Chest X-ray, AP view. Patient: 25 years old, sex M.
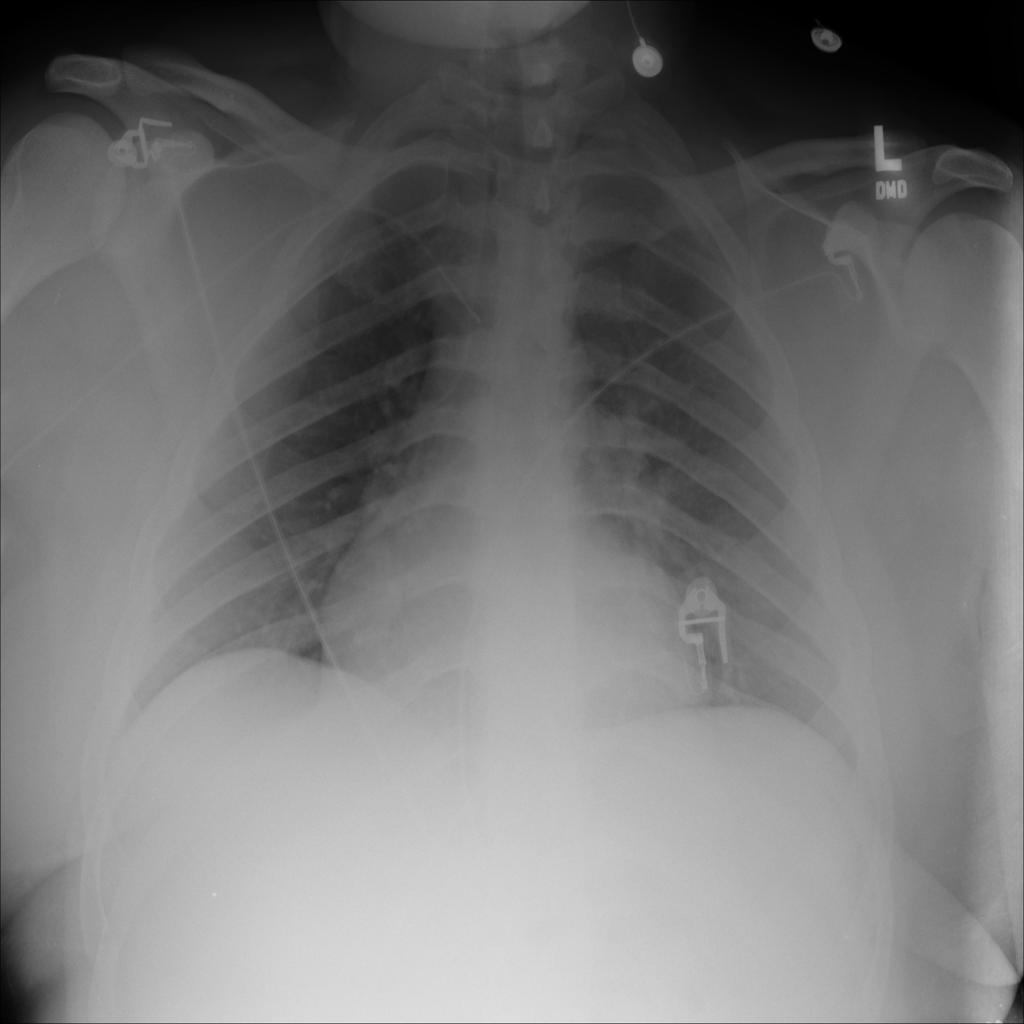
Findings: No Finding